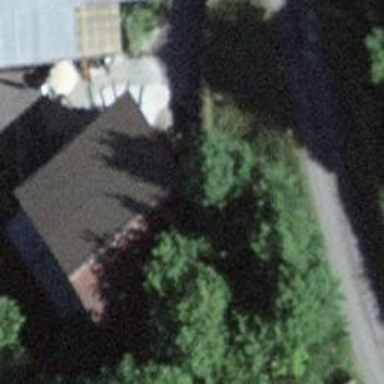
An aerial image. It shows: Barn.